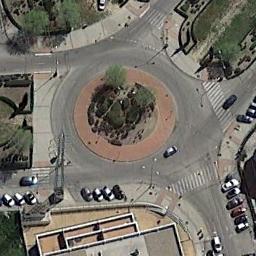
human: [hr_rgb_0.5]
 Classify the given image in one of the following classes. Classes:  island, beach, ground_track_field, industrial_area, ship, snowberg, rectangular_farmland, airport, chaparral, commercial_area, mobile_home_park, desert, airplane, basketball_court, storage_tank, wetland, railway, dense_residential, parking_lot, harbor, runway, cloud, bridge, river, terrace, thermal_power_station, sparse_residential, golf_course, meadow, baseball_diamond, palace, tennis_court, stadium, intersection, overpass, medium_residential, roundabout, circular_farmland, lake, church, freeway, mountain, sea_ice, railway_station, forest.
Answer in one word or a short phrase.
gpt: roundabout